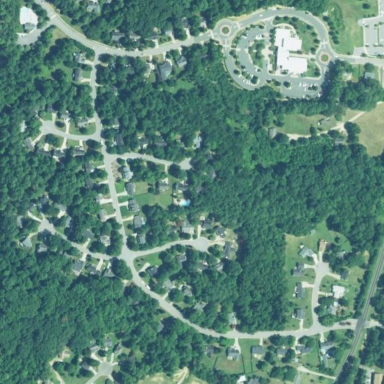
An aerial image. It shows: Residential area within neighborhood.